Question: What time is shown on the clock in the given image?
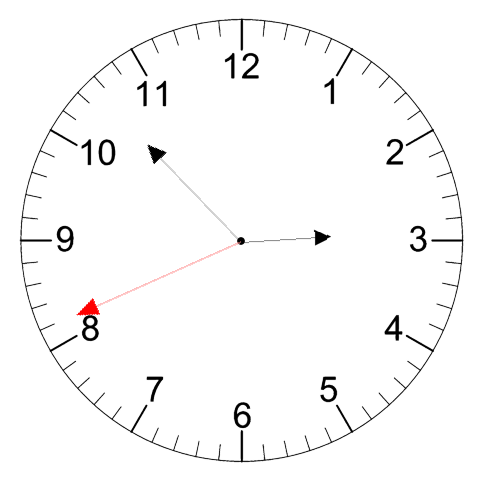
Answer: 02:52:41